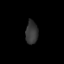
Tissue: lung
Cell type: Epithelial cells
Senescence score: 0.2221
Nuclear area (px): 280
Mean DAPI intensity: 53.3